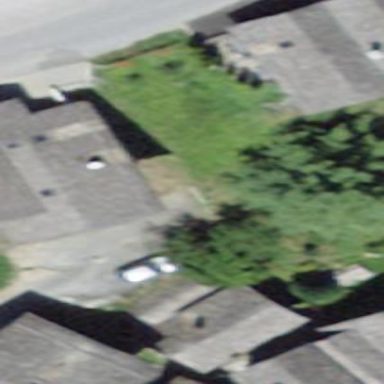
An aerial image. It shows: Building with tile roof.